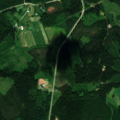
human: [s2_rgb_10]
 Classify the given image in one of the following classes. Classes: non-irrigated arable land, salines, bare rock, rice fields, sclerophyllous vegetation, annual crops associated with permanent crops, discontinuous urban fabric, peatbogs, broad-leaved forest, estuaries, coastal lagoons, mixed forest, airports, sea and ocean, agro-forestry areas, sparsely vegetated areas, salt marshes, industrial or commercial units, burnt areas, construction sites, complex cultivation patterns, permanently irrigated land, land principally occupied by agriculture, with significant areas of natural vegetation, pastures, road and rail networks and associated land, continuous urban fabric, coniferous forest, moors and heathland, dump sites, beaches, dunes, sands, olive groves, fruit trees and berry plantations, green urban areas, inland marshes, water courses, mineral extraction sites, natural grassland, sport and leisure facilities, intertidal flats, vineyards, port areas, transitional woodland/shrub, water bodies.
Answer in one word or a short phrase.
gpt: coniferous forest, mixed forest, transitional woodland/shrub